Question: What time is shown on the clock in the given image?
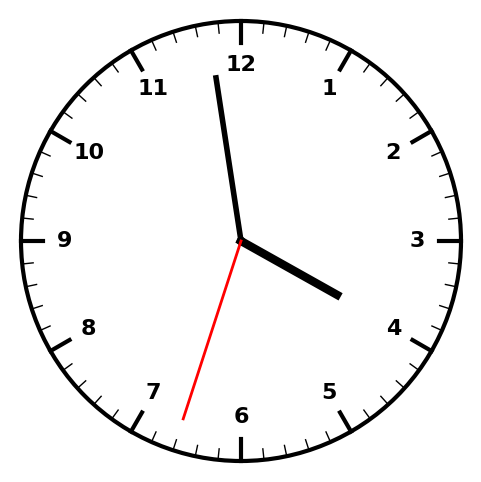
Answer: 03:58:33